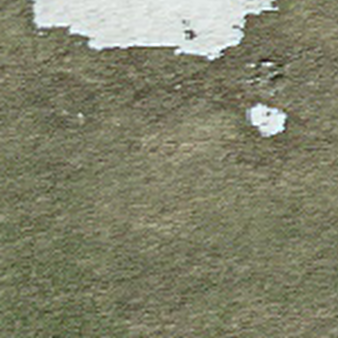
Label: other